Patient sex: M
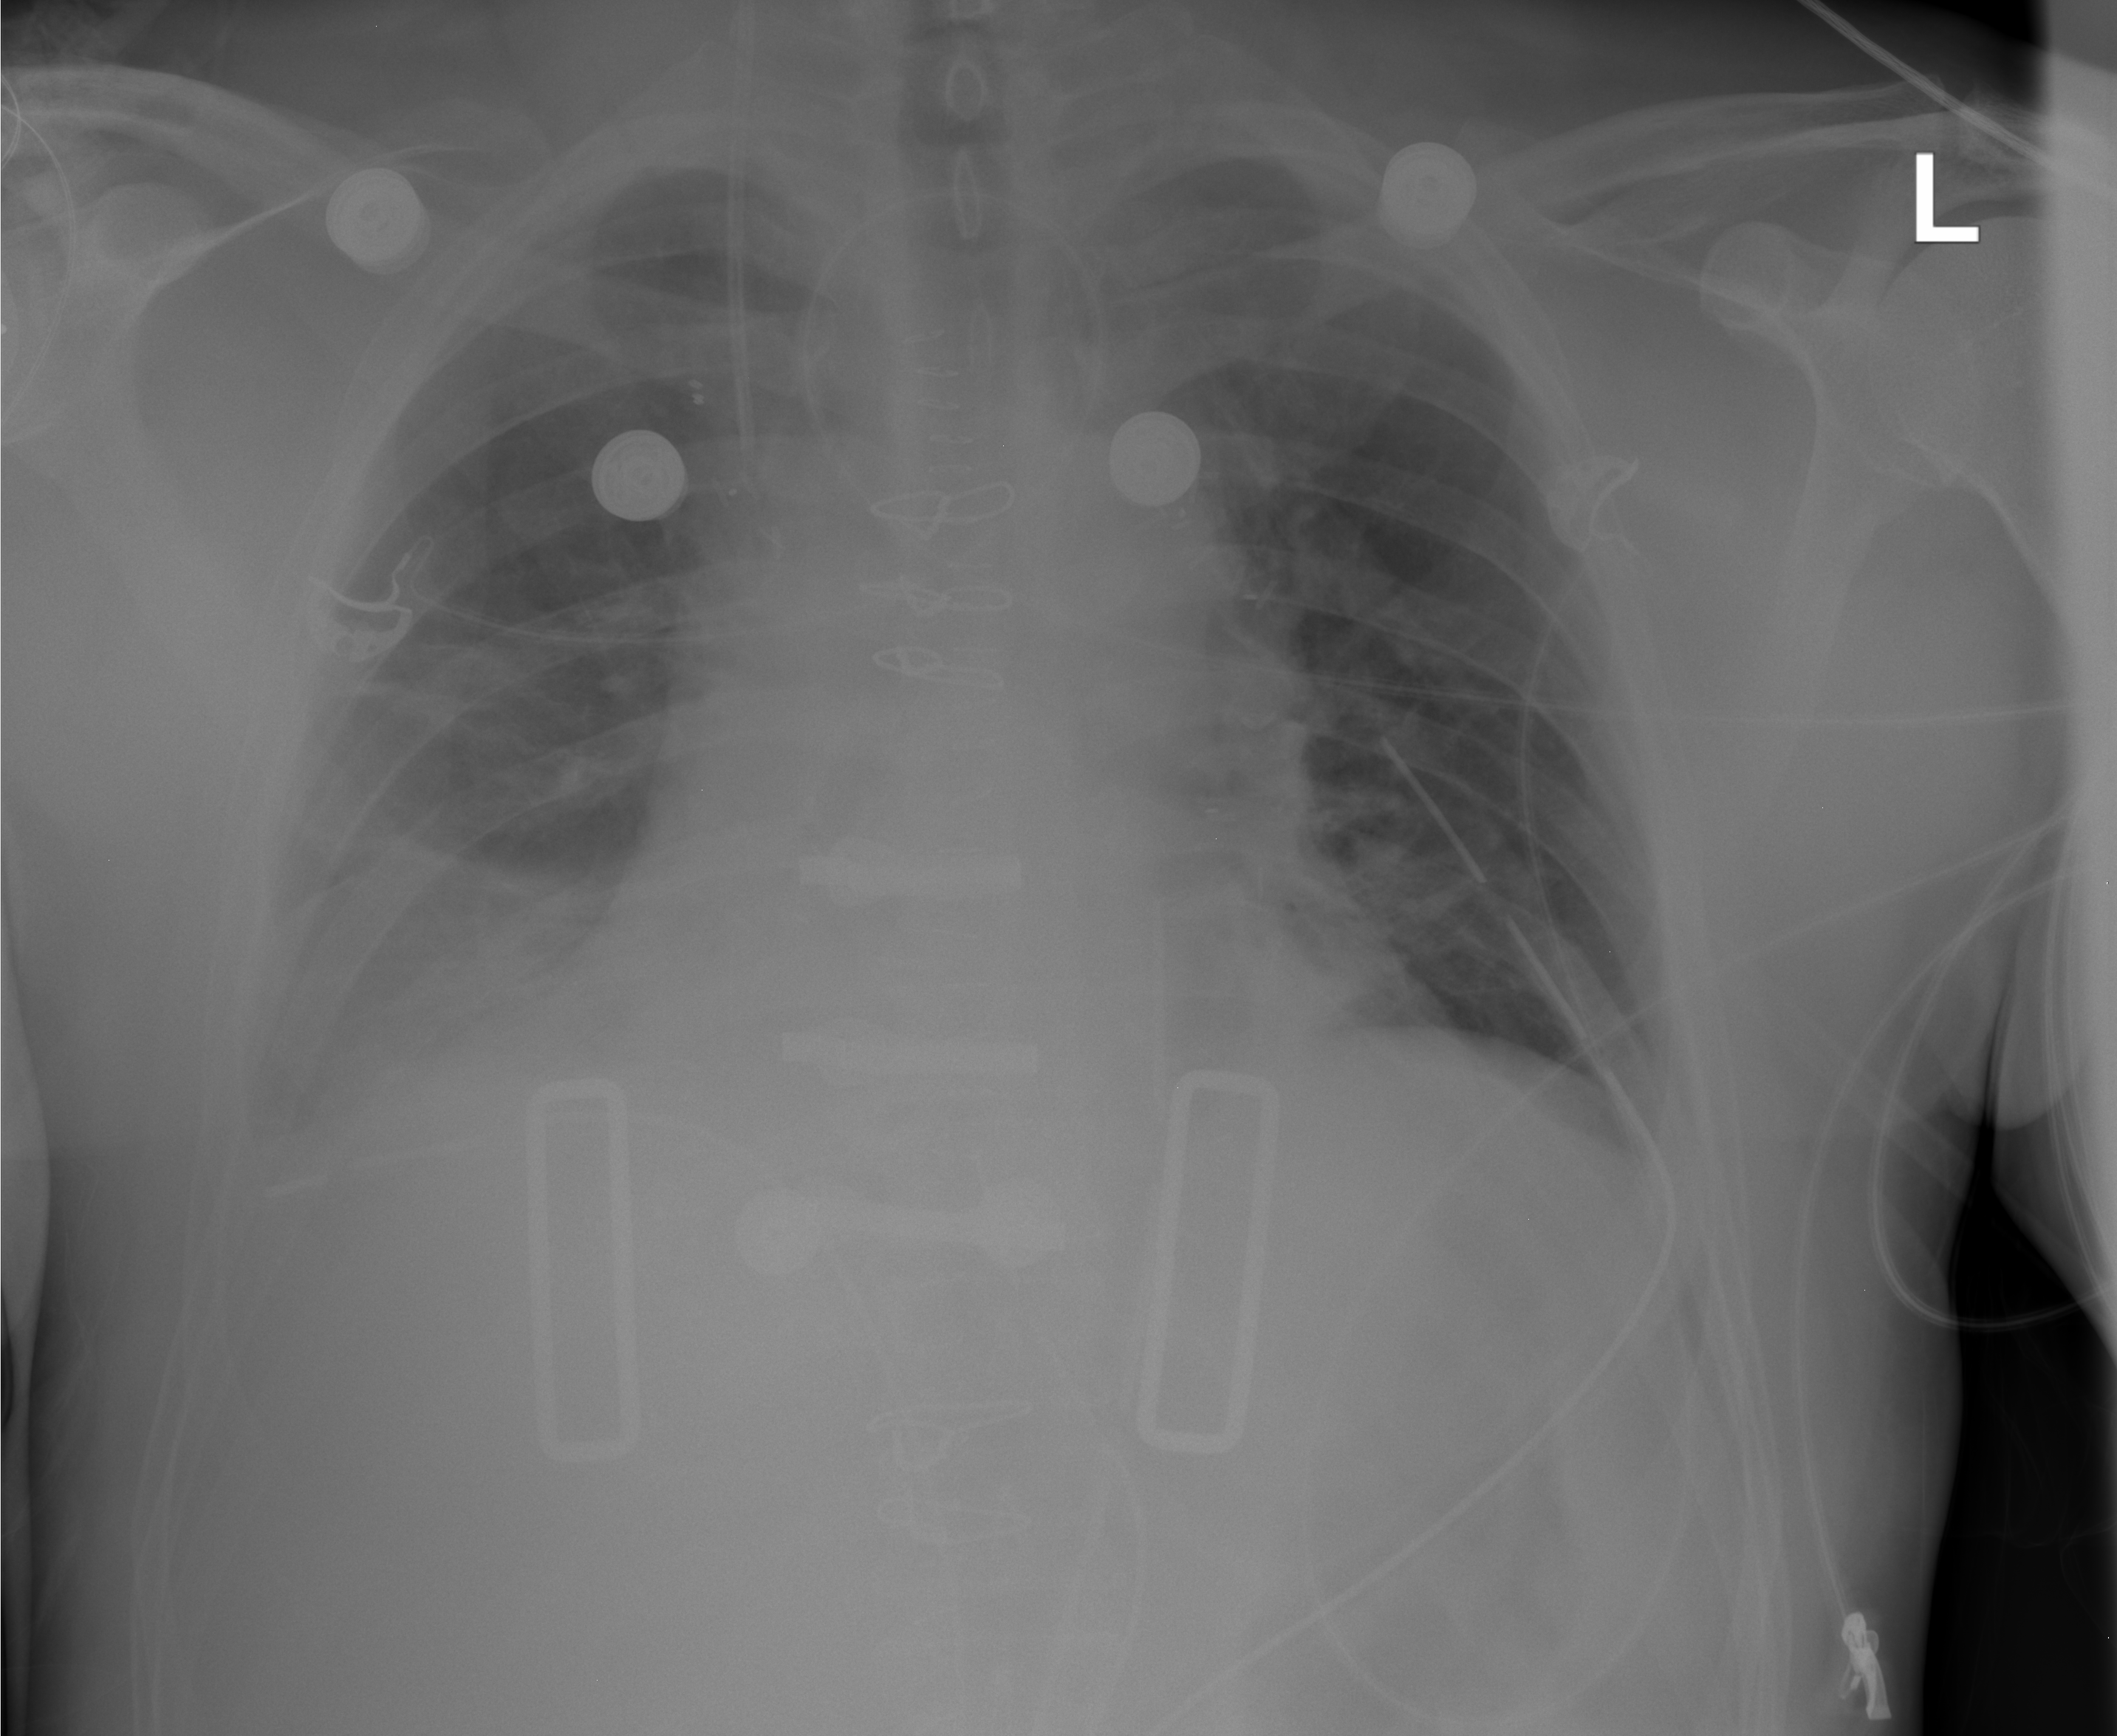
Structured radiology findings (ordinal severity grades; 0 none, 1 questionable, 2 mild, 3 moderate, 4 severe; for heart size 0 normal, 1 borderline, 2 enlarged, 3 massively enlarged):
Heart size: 2
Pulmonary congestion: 0
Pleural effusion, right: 2
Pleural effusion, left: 0
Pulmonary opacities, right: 0
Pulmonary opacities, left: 0
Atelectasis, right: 2
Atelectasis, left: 2